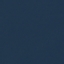
Land use / land cover: SeaLake